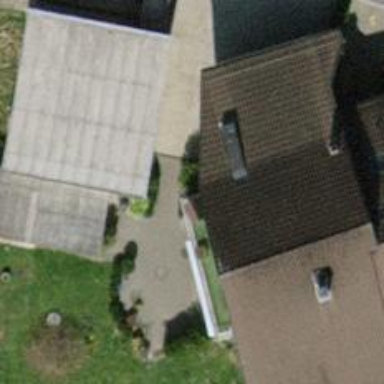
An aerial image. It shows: Group of garages.